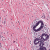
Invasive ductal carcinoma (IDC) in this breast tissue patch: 0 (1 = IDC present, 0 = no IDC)